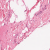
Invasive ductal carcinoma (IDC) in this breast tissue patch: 0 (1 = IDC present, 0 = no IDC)